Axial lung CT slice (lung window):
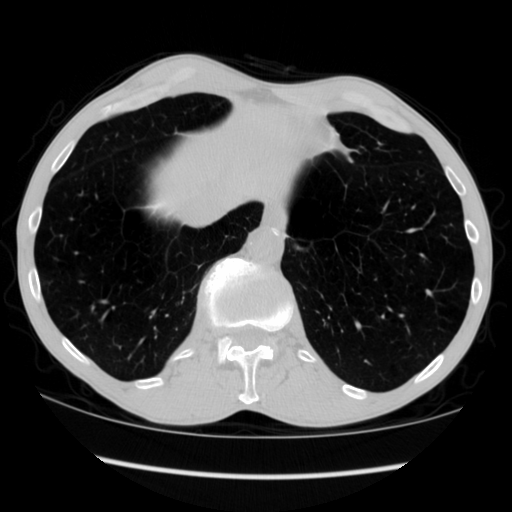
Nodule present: no